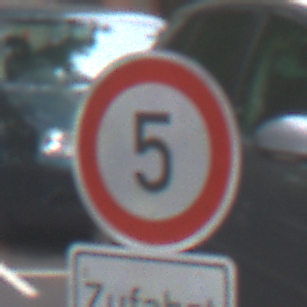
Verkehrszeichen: Geschwindigkeit5
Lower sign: HinweiseAufGefahrenDurchVerbaleAngabe11
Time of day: MorningAfternoon
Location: Outdoor (Urban)
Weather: Overcast
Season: NotSpecified
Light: Natural